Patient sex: F
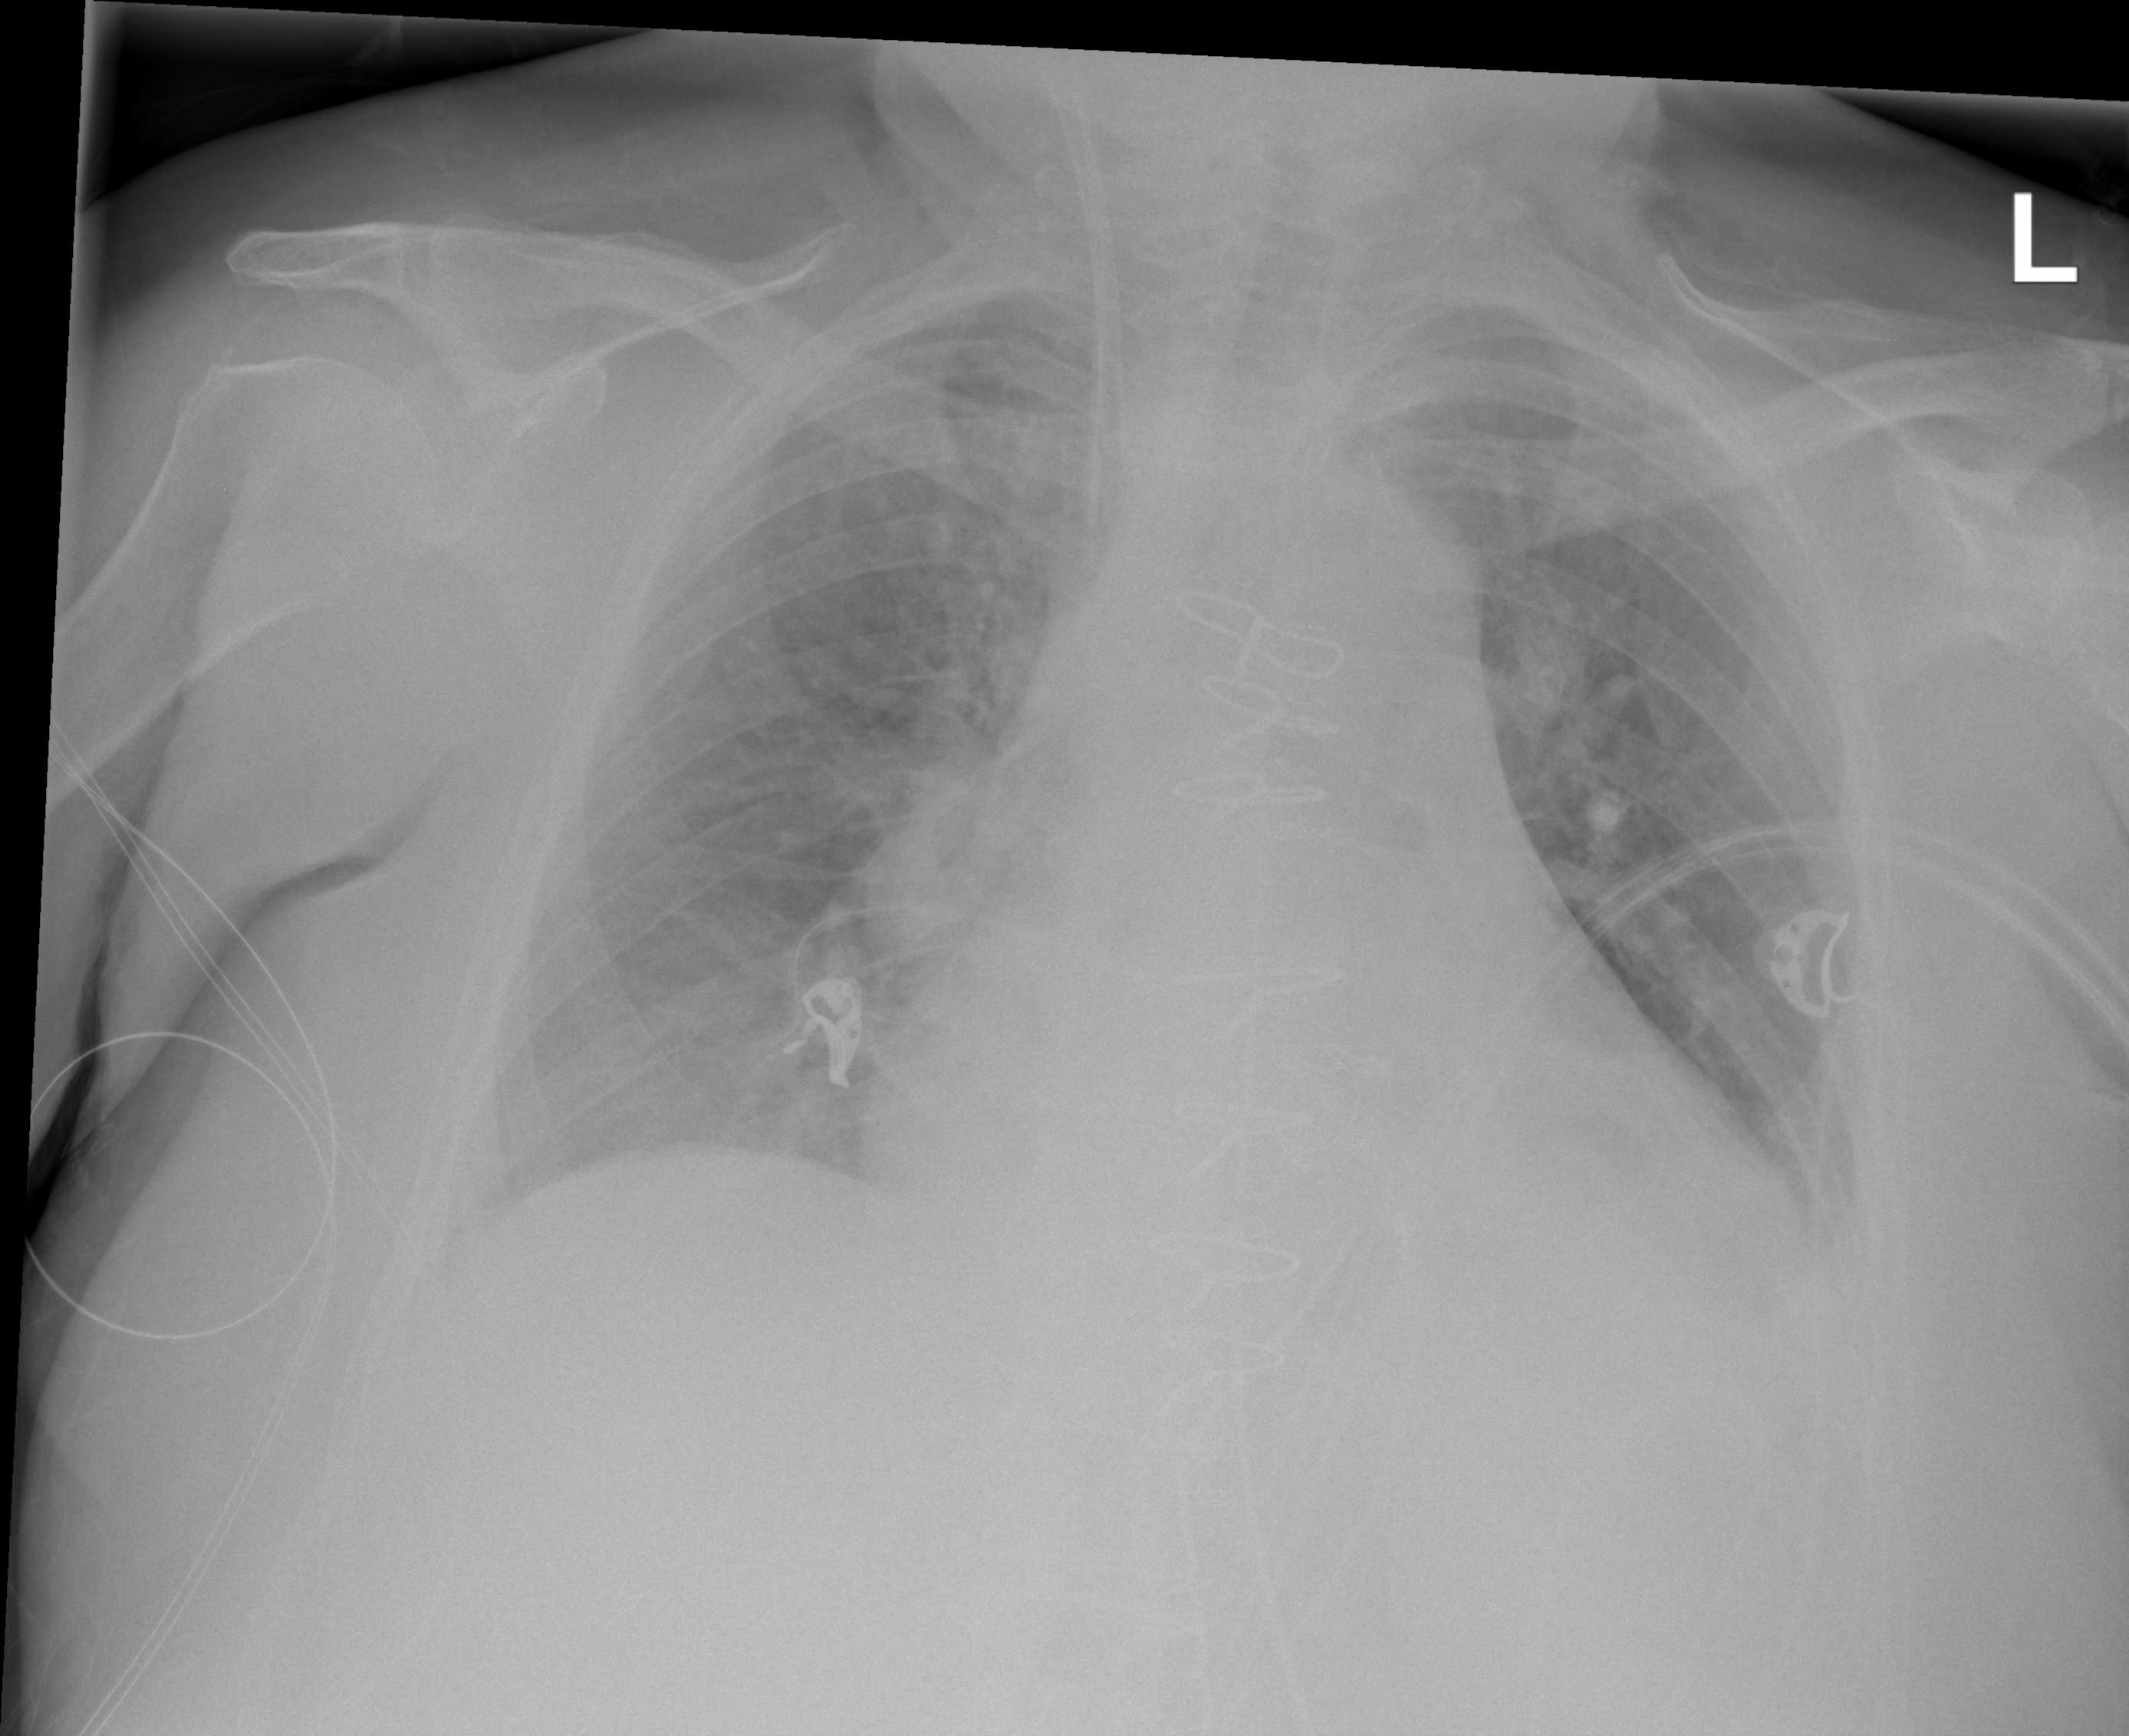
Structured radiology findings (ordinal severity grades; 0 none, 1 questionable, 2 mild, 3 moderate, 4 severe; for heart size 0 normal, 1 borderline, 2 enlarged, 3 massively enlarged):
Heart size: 2
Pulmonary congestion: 3
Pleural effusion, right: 0
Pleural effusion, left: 2
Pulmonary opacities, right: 0
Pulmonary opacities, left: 0
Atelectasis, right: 2
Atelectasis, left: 2